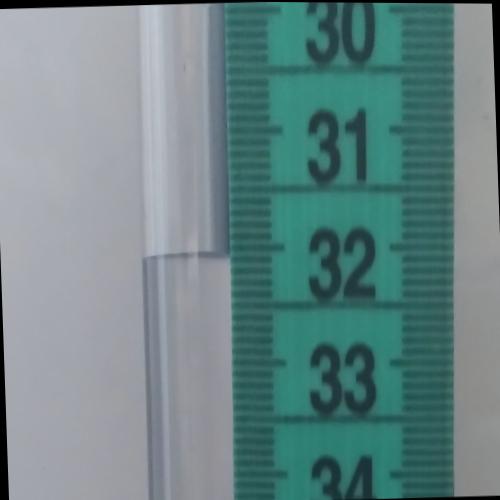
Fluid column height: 32.1 cm